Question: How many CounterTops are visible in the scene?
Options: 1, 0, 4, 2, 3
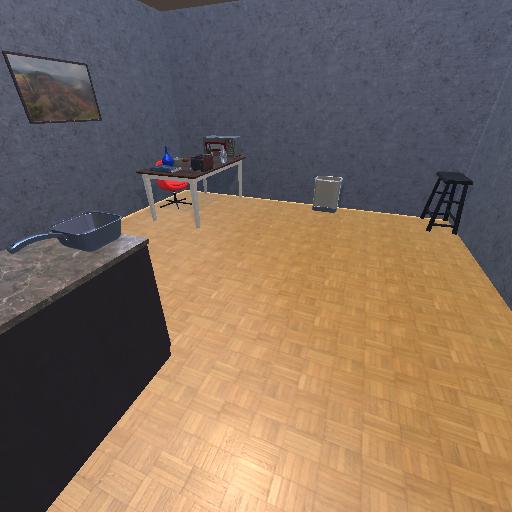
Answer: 1